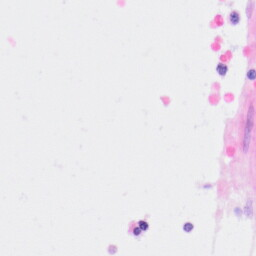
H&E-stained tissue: Kidney